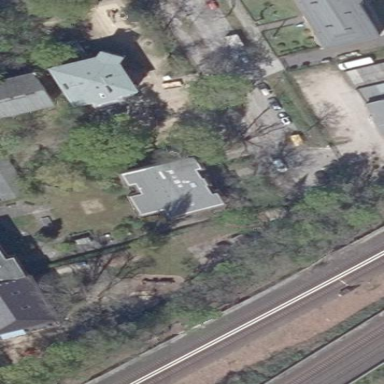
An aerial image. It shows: Kindergarten.